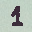
Label: 1